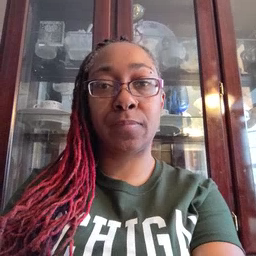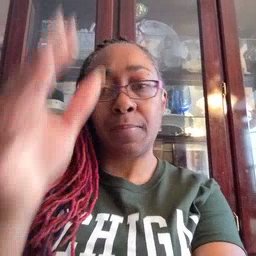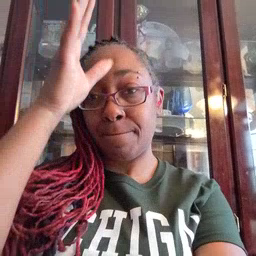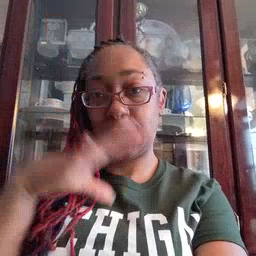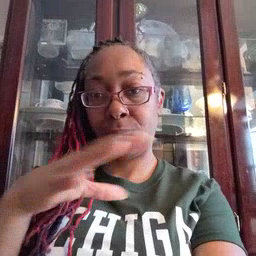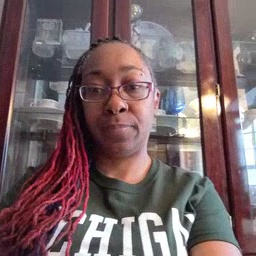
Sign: man